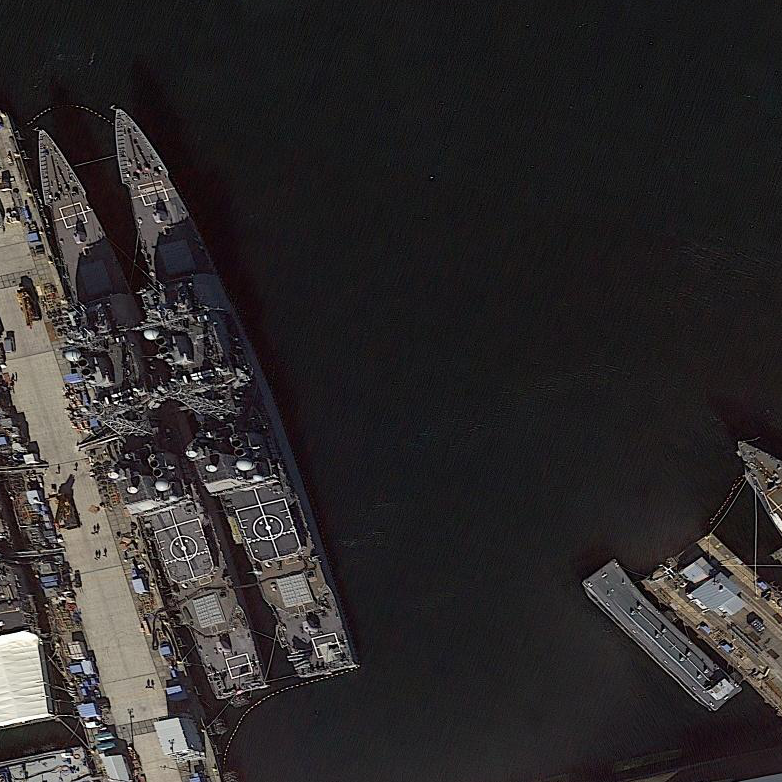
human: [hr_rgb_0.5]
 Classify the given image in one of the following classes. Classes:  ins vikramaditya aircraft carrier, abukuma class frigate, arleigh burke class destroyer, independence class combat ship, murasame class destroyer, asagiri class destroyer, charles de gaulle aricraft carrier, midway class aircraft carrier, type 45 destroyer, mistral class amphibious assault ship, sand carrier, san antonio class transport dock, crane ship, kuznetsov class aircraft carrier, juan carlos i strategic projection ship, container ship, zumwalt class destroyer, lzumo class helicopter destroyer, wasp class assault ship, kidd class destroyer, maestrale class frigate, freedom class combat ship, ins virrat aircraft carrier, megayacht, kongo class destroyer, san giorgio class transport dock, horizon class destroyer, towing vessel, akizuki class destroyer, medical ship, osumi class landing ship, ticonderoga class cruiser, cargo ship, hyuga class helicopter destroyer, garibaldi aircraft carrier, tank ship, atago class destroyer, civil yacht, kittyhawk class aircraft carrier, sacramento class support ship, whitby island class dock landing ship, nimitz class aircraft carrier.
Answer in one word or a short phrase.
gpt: Ticonderoga class cruiser